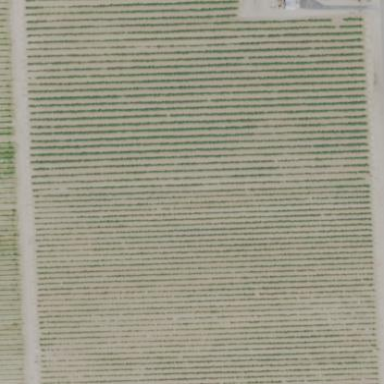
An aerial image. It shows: Vineyard growing grapes.